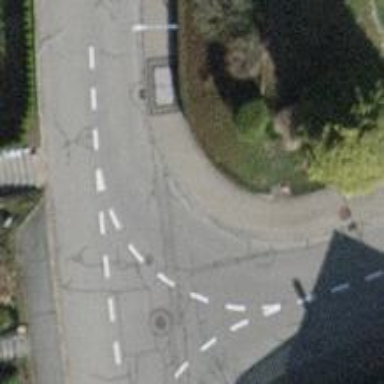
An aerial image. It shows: Sidewalk along the footway.